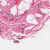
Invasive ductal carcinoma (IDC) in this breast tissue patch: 0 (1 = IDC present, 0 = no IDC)